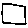
Label: square